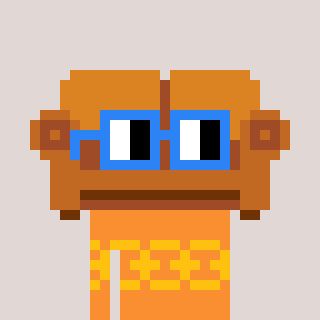
a pixel art character with square blue glasses, a couch-shaped head and a orange-colored body on a warm background